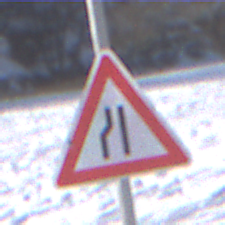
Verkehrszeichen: EinseitigVerengteFahrbahnLinks
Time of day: MorningAfternoon
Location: Outdoor (Nature)
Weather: PartlyCloudy
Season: Winter
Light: Natural